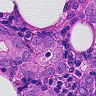
Metastatic tissue present: yes